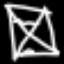
Label: hourglass